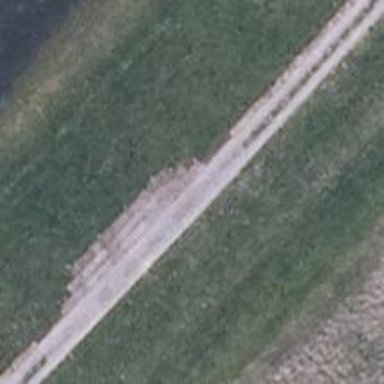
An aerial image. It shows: High-quality track road with concrete lanes.